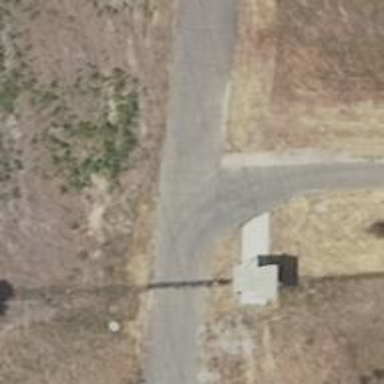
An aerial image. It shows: Asphalt driveway used as service road.